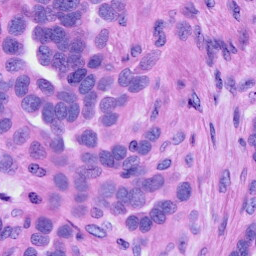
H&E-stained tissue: Ovarian